Interaction volume radius: 5 \u00c5
Interaction volume height: 25 \u00c5
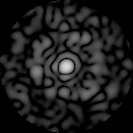
Disorder parameter: 0.8034